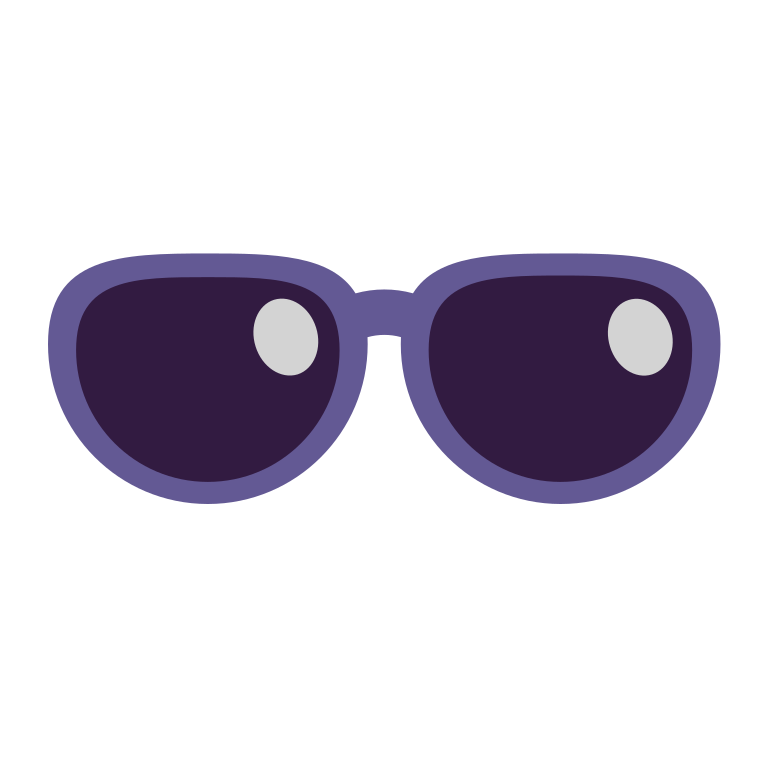
sunglasses flat